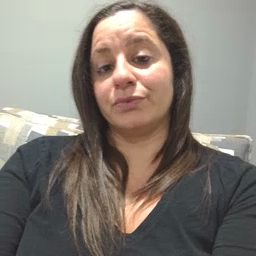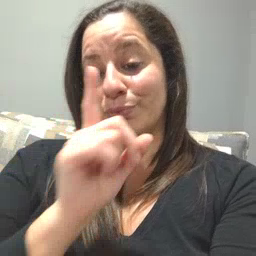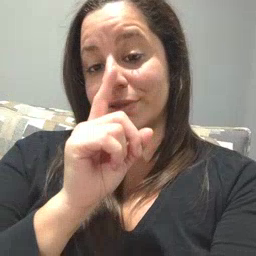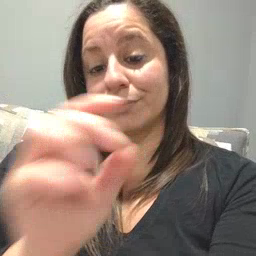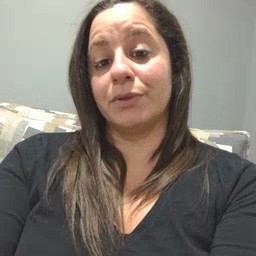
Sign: pretend